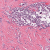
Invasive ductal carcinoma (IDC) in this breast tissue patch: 1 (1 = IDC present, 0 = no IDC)